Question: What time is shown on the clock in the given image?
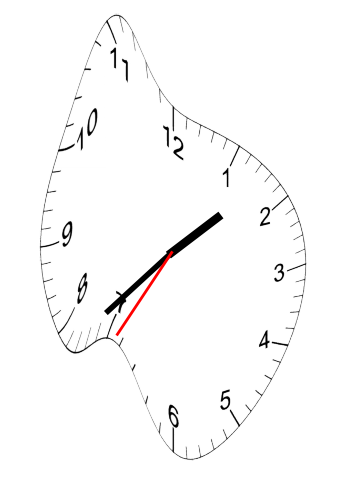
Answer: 01:37:35